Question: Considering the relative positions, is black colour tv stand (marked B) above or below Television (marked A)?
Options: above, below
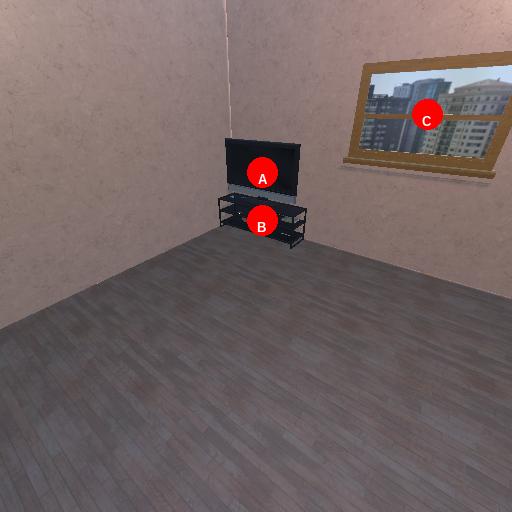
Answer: above